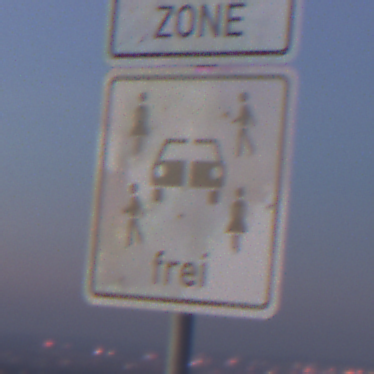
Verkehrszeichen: CarsharingfahrzeugeFrei
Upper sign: BeginnEingeschraenktesHalteverbotZone
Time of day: SunriseSunset
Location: Outdoor (Nature)
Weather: Clear
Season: NotSpecified
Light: Natural